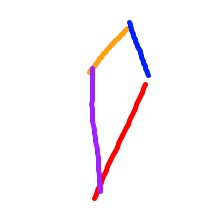
Shape: kite